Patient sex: M
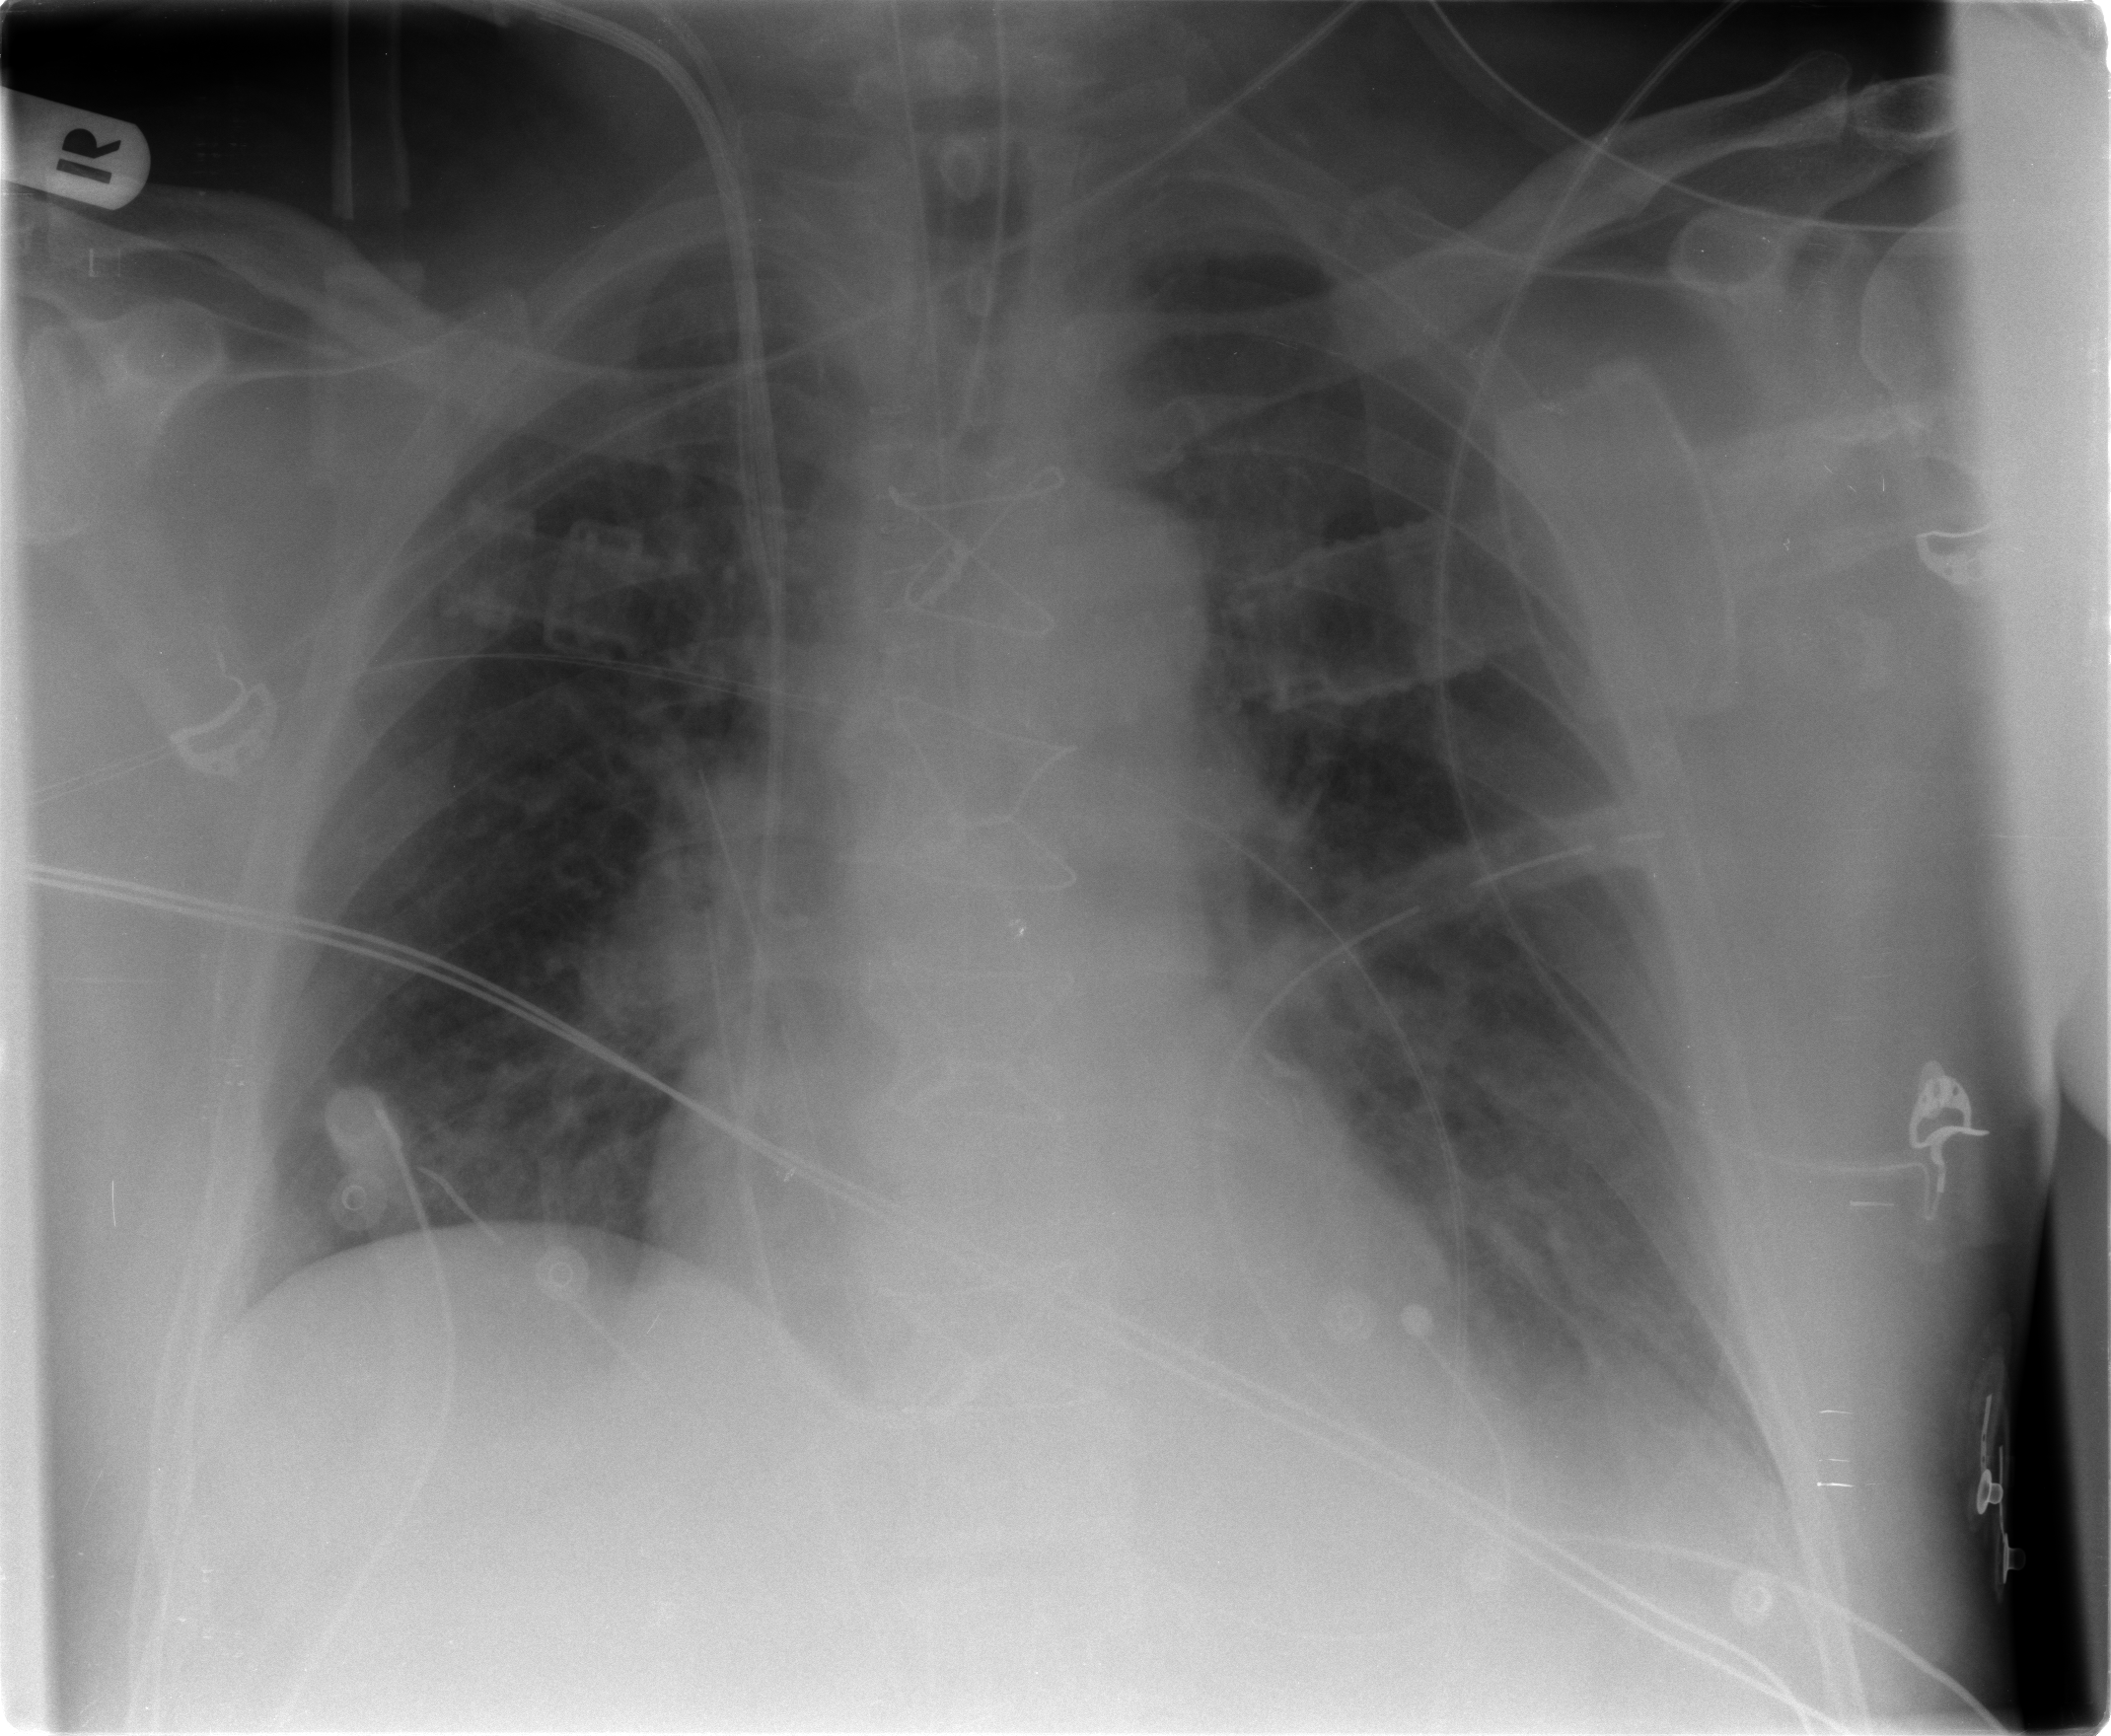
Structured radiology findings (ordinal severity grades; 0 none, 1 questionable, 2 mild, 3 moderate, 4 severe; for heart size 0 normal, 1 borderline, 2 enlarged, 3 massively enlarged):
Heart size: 2
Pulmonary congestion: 2
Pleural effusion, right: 0
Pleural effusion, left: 2
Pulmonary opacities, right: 0
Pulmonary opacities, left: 0
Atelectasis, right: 2
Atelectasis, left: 2